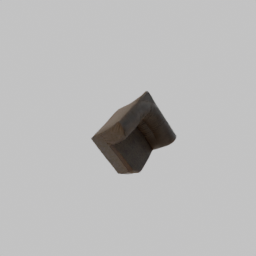
Label: furniture